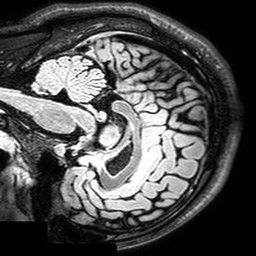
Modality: T2w
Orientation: sagittal
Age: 24
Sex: male
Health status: healthy
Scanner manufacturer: philips
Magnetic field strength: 3 T
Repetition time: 5 s
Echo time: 0.2887 s